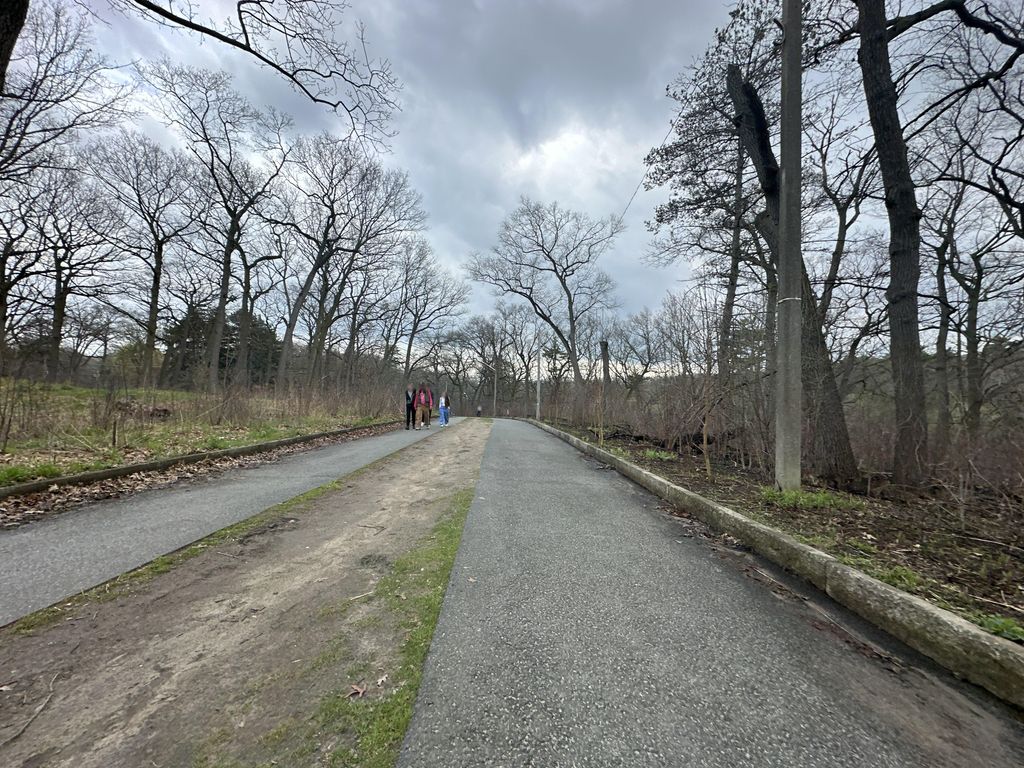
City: toronto